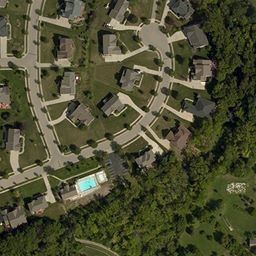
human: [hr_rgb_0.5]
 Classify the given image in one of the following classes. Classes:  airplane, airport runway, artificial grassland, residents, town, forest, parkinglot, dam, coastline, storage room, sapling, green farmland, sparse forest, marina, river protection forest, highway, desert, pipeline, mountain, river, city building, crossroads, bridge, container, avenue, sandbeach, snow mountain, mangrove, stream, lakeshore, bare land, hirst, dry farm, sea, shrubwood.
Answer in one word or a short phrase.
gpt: town